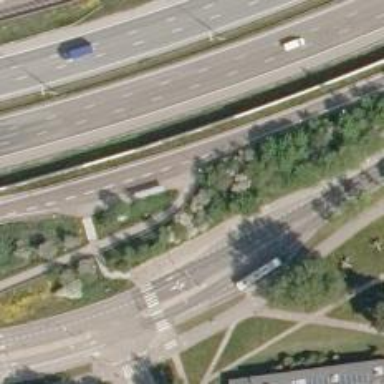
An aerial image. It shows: Asphalt footway.